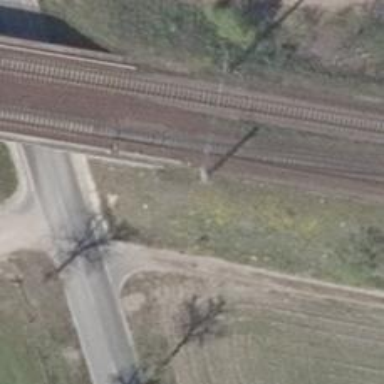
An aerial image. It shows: Railway switch with the turnout on the left side.